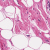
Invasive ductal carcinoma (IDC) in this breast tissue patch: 0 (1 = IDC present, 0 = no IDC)